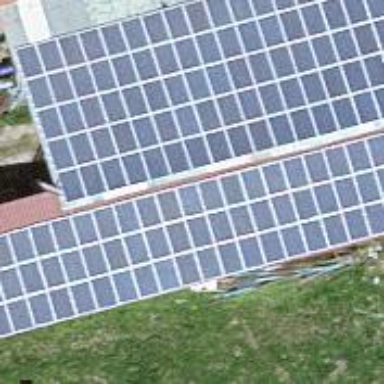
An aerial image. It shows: Solar power generator with photovoltaic panels.